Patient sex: M
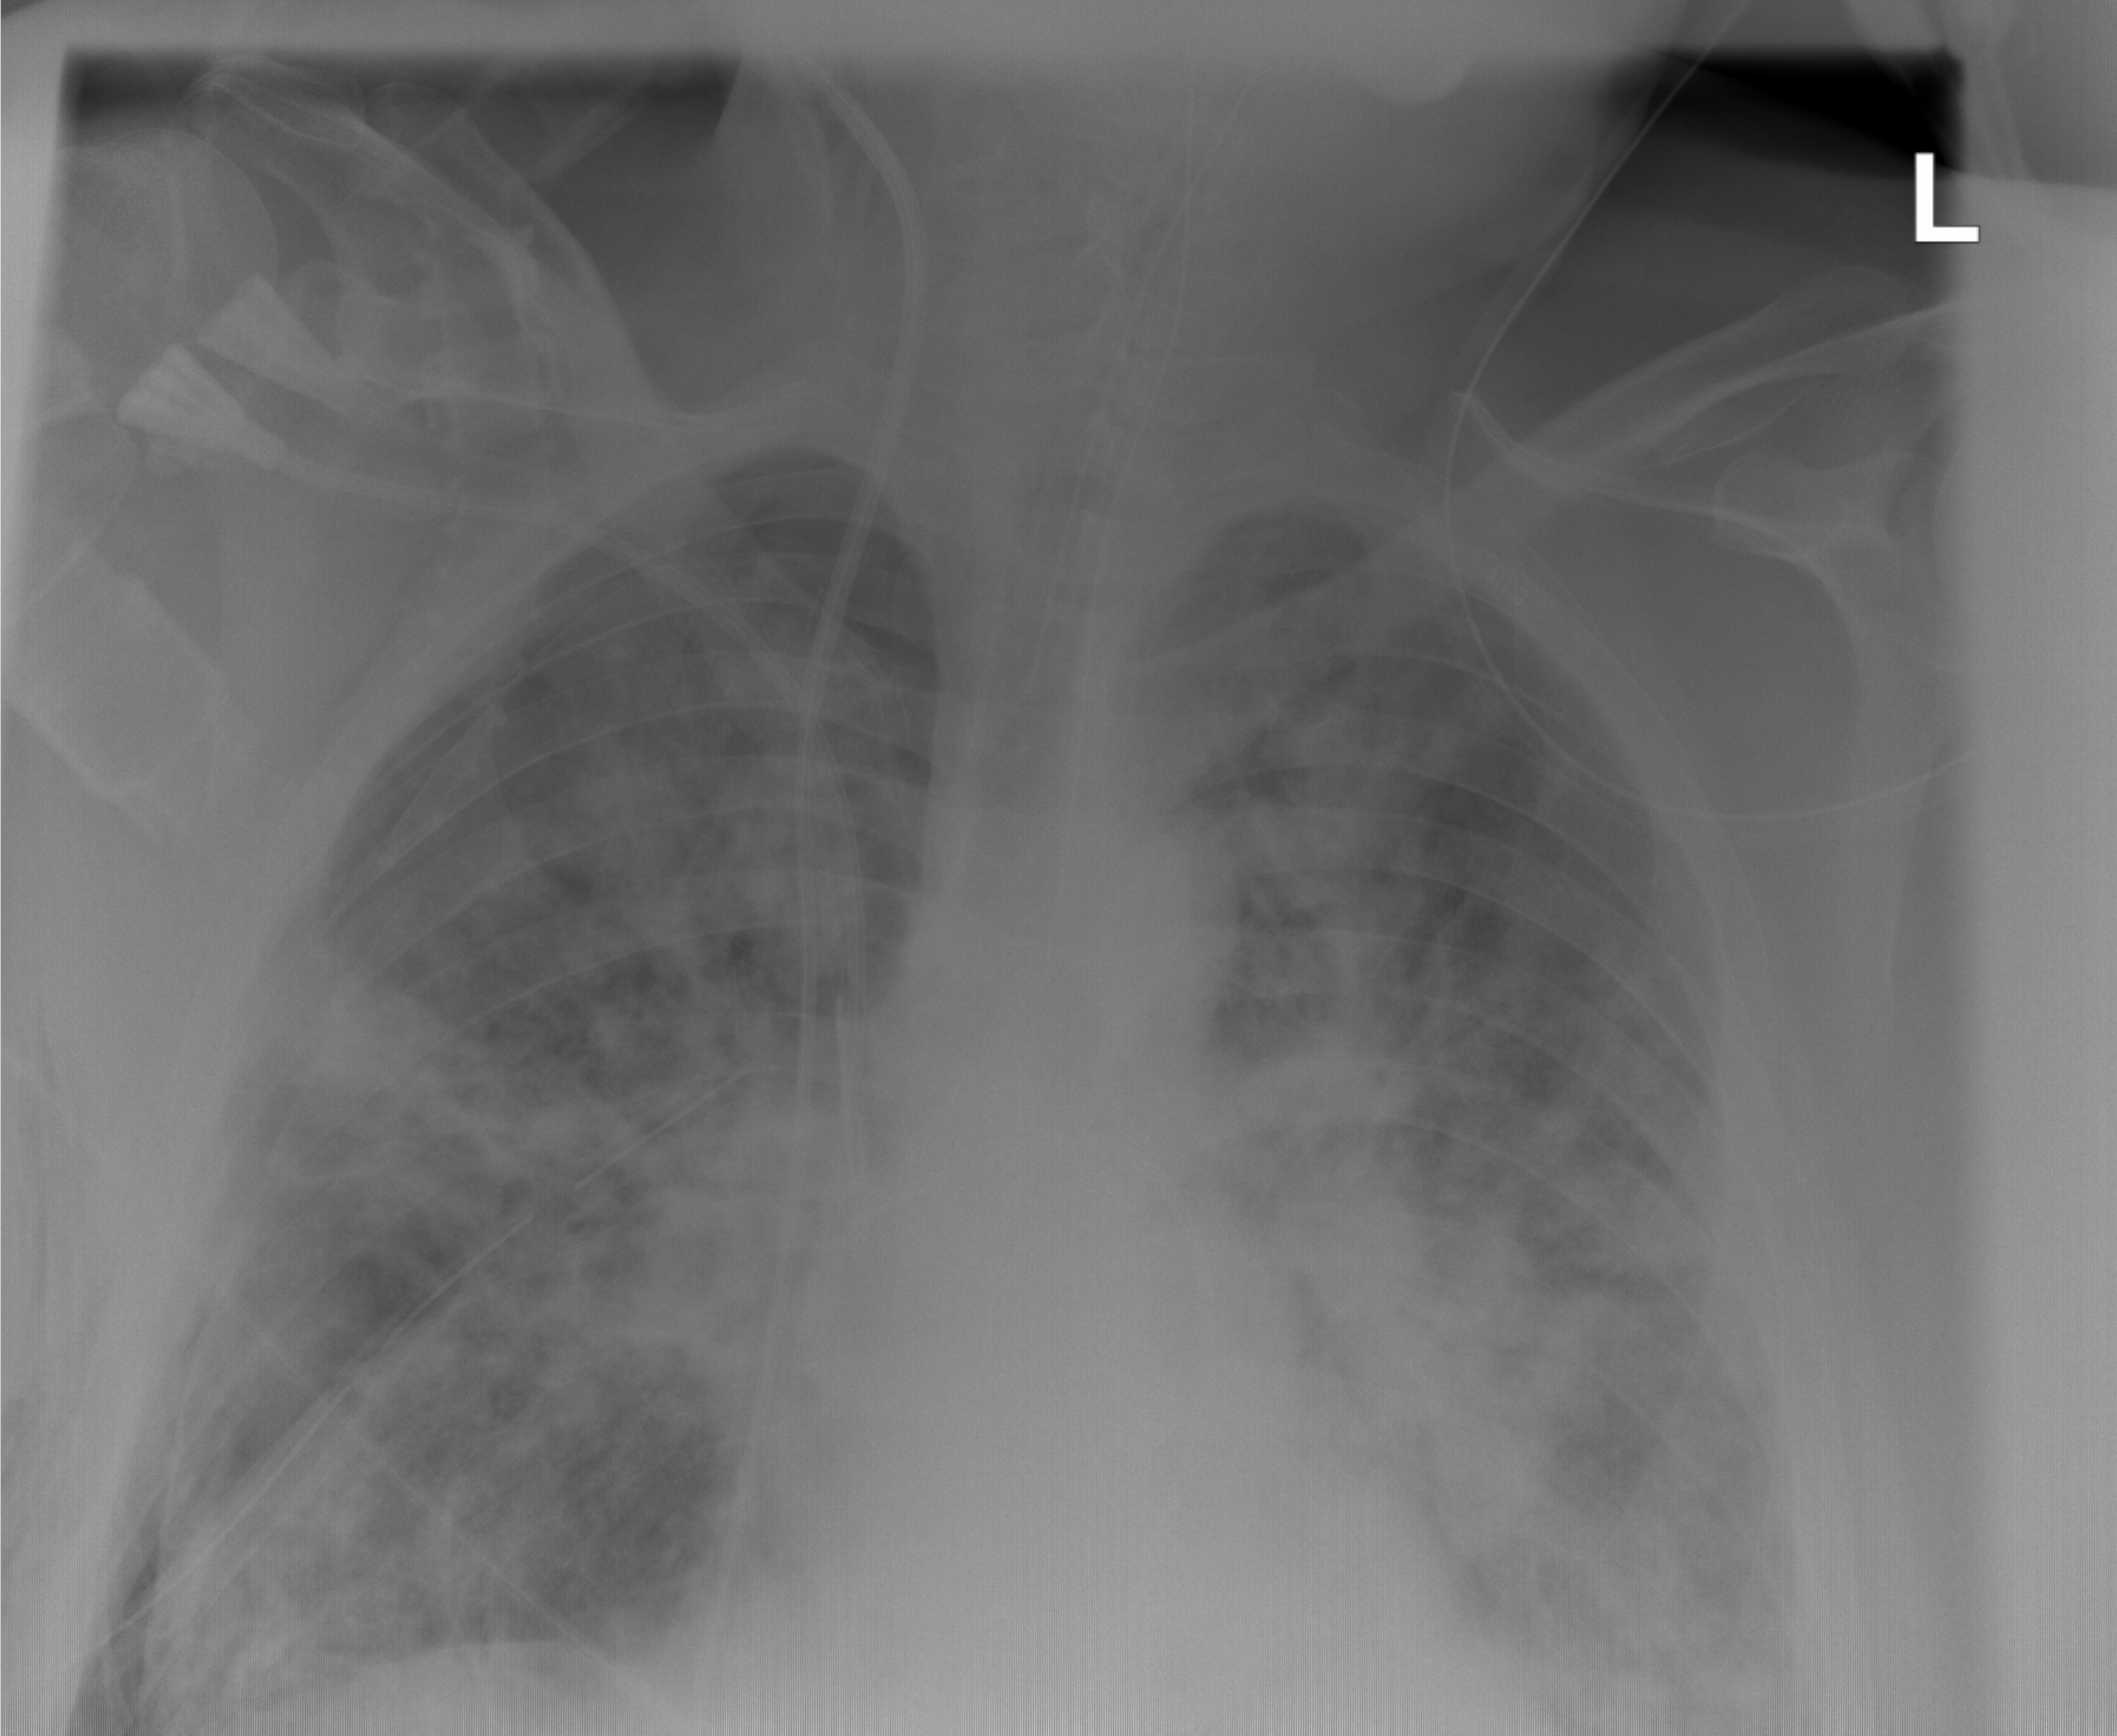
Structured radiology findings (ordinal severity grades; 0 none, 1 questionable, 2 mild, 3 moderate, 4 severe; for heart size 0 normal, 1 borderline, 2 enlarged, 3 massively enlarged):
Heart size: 0
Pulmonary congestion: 0
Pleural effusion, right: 2
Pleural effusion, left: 1
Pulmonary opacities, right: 3
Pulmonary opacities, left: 3
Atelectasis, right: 2
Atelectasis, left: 0